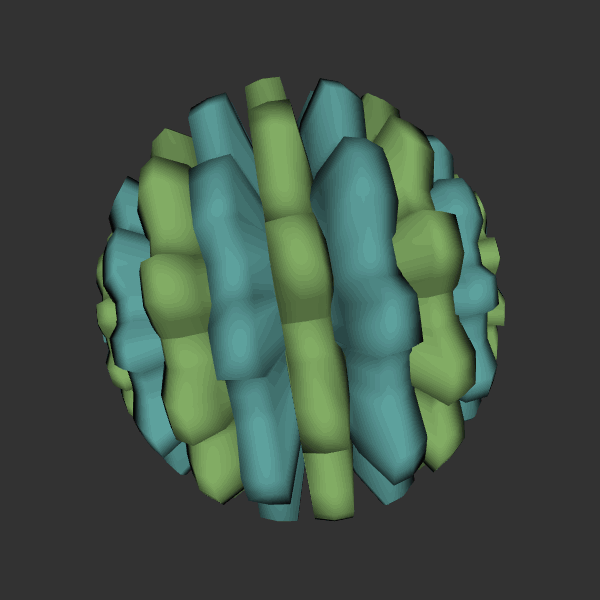
Background: dark